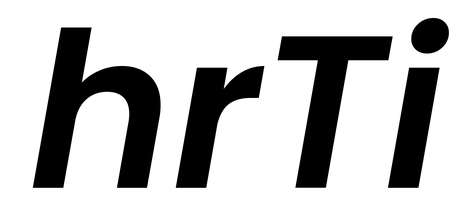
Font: Poppins-SemiBoldItalic